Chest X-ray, PA view. Patient: 28 years old, sex M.
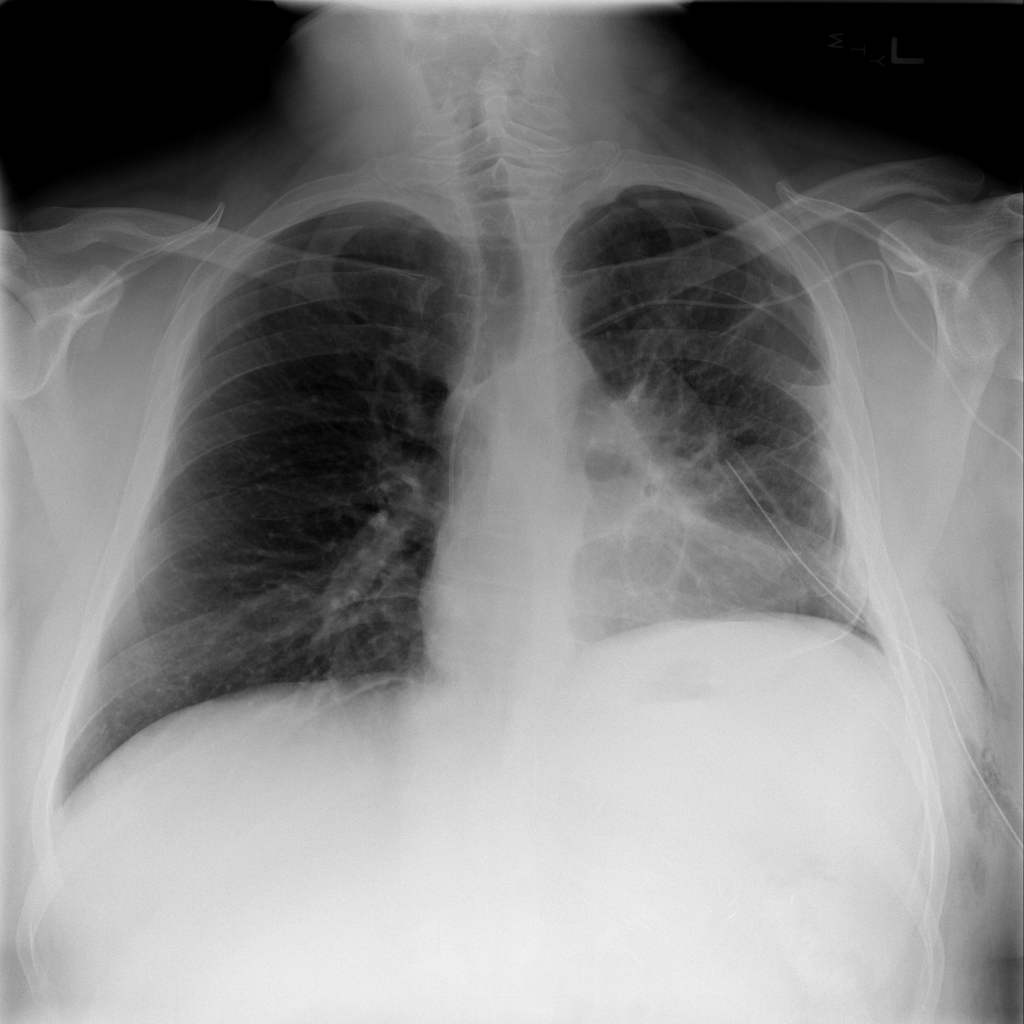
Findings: No Finding